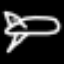
Label: airplane